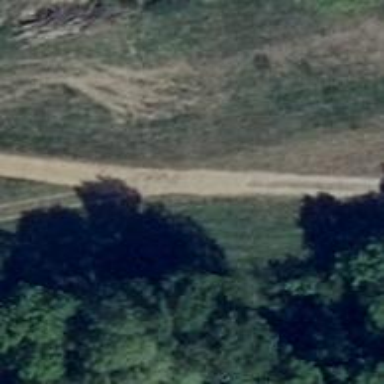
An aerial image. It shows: Grass track with grade4 surface.